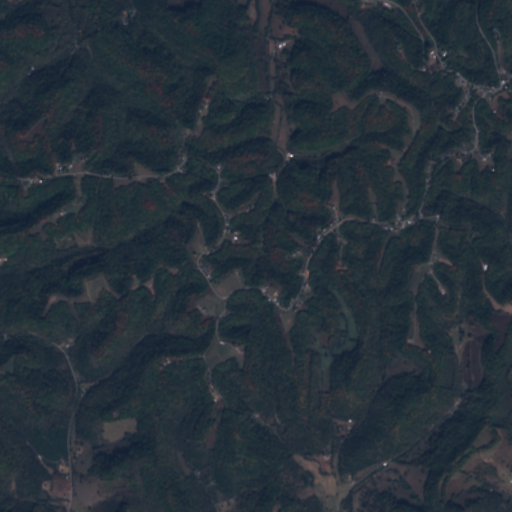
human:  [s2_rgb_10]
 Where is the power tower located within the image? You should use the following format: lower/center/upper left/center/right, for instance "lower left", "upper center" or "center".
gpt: The power tower is located in the left of the image.
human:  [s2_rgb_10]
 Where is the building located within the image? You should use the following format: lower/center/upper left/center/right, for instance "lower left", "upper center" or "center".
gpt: The building is located in the upper of the image.
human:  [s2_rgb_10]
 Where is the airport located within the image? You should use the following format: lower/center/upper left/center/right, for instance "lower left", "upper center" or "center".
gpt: There is no airport in the image.